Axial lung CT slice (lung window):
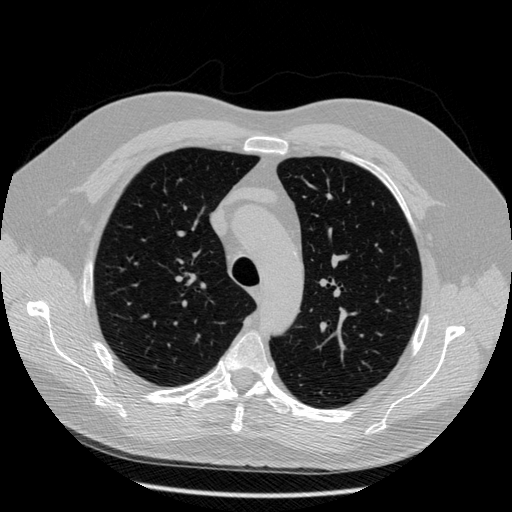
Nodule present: no